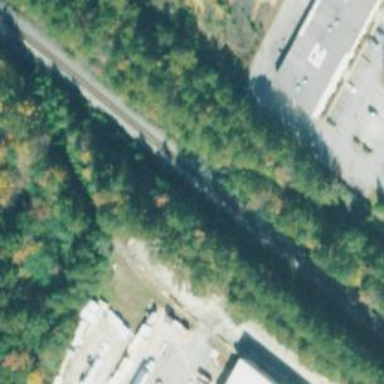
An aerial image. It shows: Abandoned railway spur.